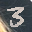
Label: 3